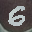
Label: 6